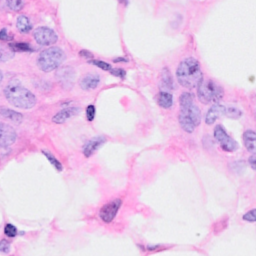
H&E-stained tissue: Breast